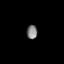
Tissue: lung
Cell type: Fibroblasts
Senescence score: 0.5631
Nuclear area (px): 145
Mean DAPI intensity: 127.931